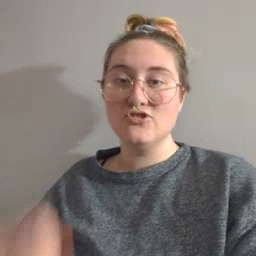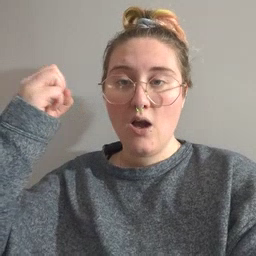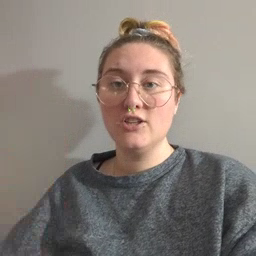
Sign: shower